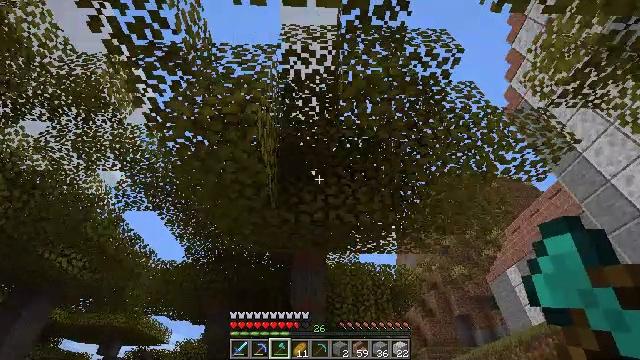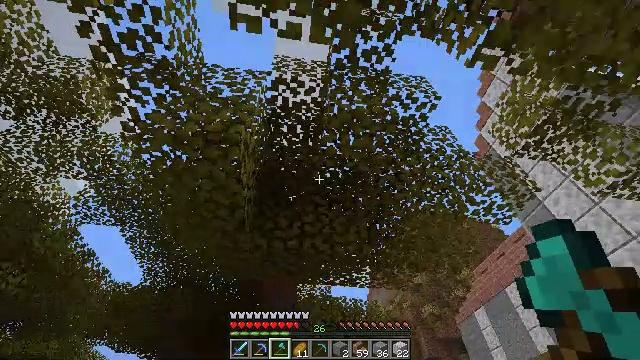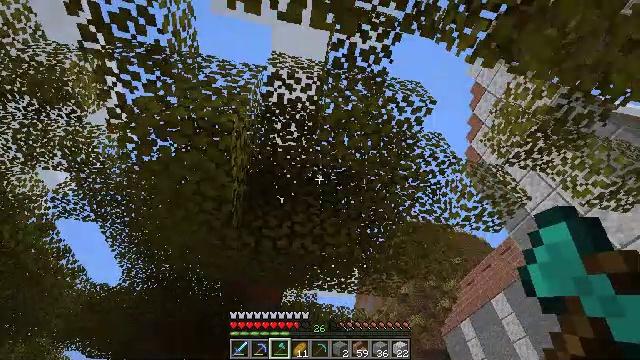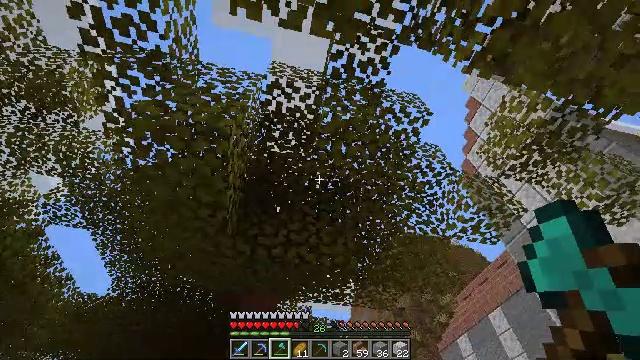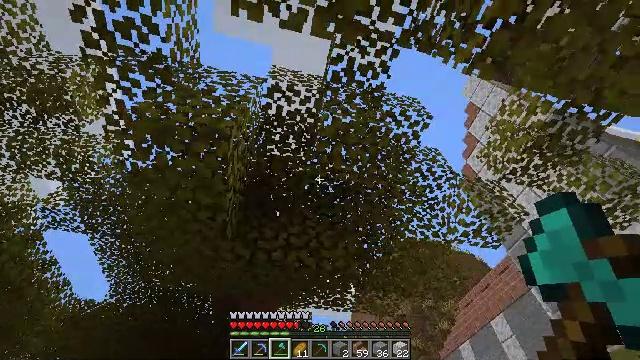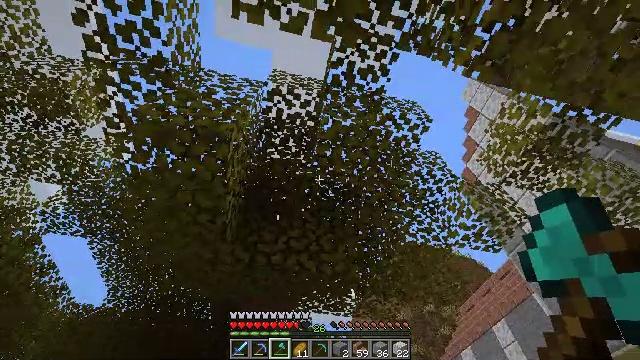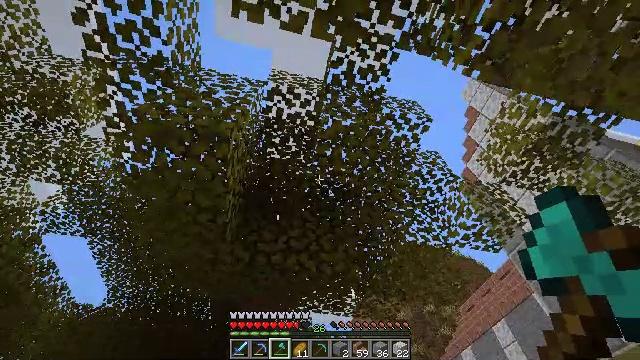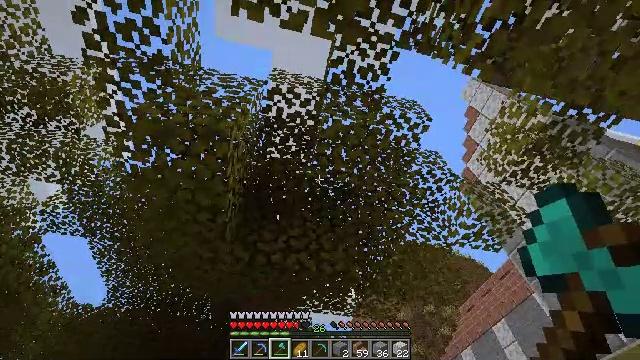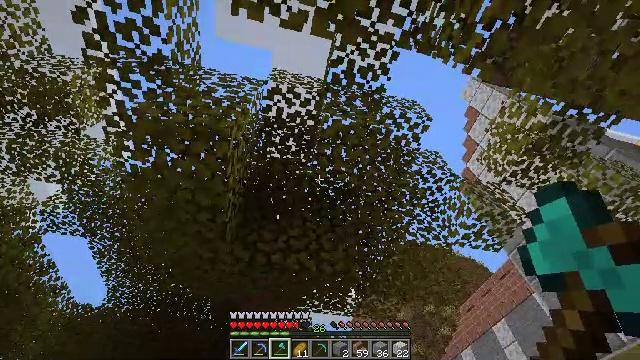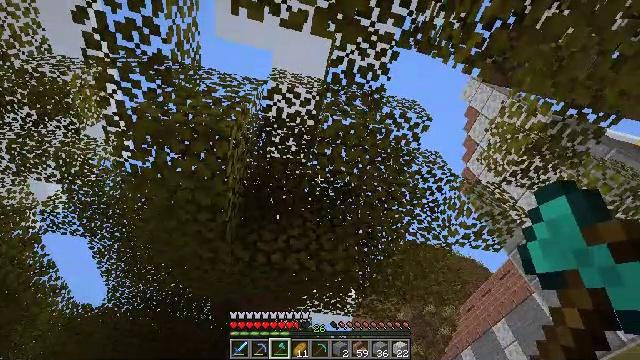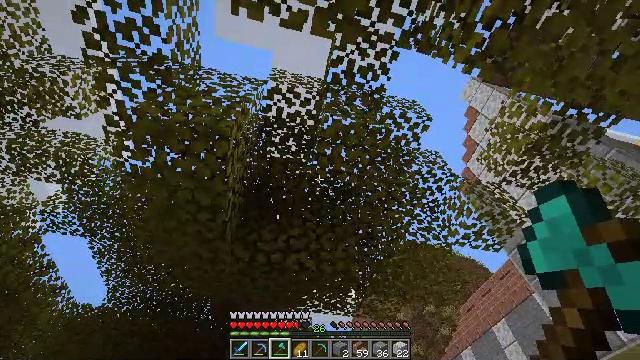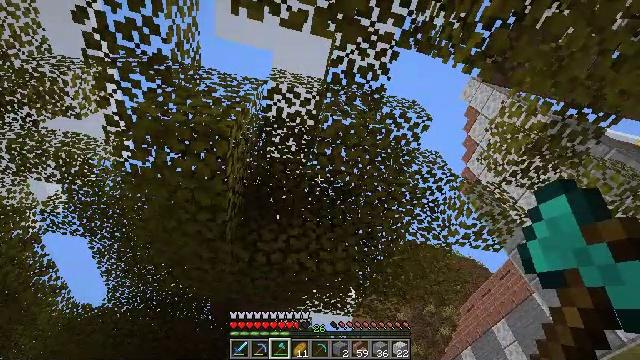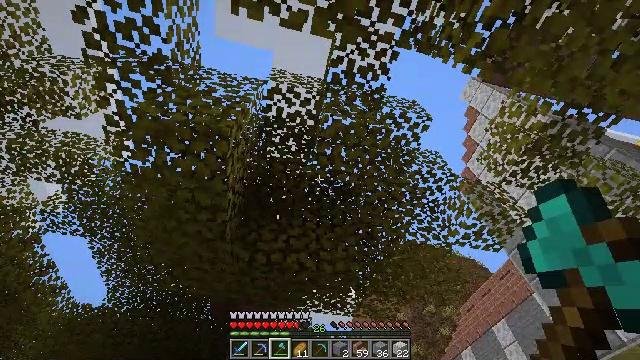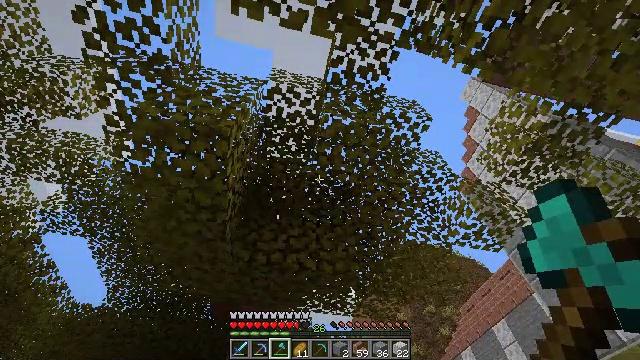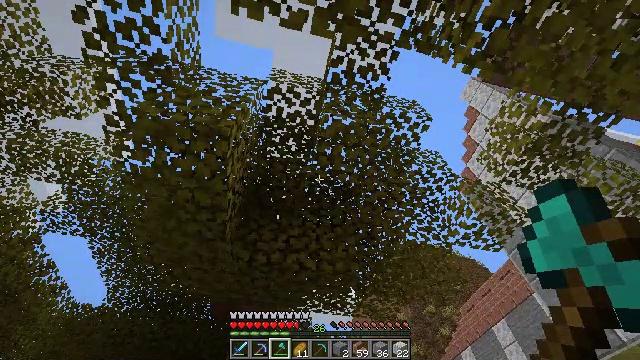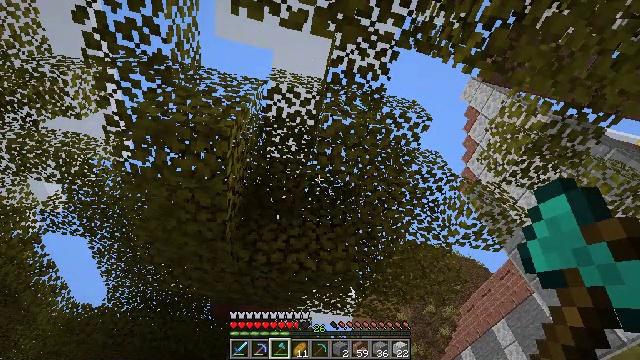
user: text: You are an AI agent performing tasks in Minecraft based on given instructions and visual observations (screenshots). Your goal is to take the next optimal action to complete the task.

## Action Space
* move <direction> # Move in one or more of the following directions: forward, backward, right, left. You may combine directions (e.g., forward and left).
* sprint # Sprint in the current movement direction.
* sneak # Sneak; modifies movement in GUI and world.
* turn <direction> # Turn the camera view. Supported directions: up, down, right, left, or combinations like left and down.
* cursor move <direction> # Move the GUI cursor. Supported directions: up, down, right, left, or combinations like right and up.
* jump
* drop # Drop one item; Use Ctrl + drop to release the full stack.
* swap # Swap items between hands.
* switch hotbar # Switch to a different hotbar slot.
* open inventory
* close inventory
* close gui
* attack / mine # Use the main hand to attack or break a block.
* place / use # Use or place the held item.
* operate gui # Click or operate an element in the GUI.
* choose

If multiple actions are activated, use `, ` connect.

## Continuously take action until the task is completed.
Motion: motion action
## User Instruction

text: Harvest some polished diorite for decoration.
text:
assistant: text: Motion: turn right and up
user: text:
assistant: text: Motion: turn right and up
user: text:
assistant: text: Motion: turn right and up
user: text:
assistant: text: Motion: turn up
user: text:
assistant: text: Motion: no_op
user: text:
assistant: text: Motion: no_op
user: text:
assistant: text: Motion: no_op
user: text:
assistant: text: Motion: no_op
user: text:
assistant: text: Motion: no_op
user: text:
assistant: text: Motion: no_op
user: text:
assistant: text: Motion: no_op
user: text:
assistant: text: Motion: no_op
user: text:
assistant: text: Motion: no_op
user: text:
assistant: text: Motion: no_op
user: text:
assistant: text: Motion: no_op
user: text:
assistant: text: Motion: no_op
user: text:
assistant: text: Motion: no_op
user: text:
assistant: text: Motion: no_op
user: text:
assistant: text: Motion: no_op
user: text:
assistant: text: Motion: no_op
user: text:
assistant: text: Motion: no_op
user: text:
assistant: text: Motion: no_op
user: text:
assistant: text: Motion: move forward, turn left
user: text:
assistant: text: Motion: move forward, turn left
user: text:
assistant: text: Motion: move forward, turn left
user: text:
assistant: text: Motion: move forward
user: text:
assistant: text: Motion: move forward
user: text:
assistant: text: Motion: move forward, turn left and up
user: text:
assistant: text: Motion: move forward, turn left and up
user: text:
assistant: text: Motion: move forward, turn left and up